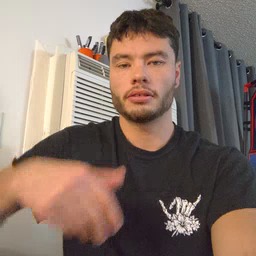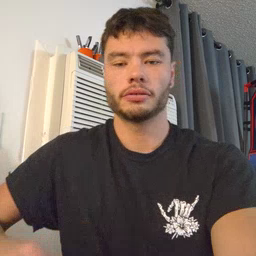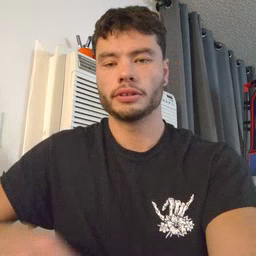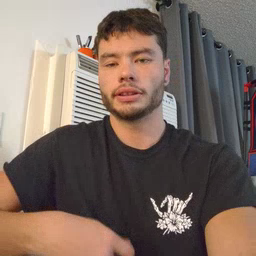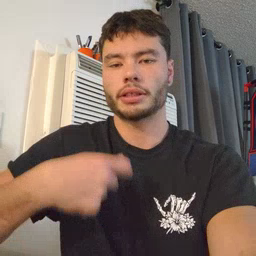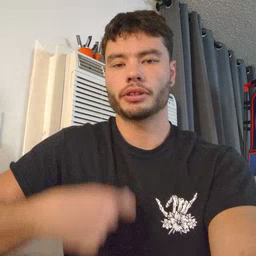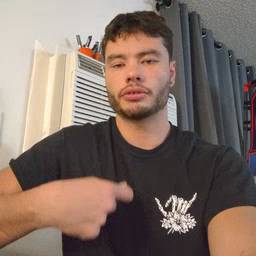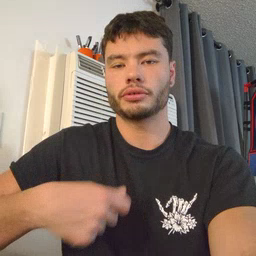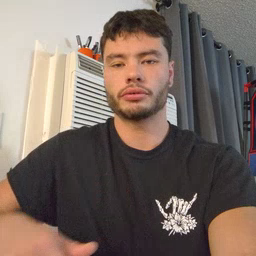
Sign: zipper